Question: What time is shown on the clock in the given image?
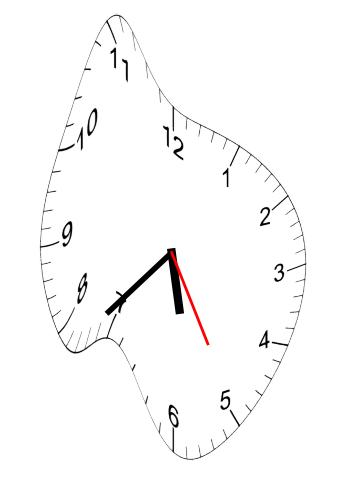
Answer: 05:37:25